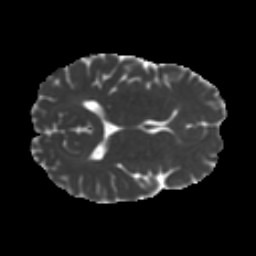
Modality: MD
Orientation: axial
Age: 32
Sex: male
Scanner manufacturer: ge
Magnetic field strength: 3 T
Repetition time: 7.8 s
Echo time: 0.061 s